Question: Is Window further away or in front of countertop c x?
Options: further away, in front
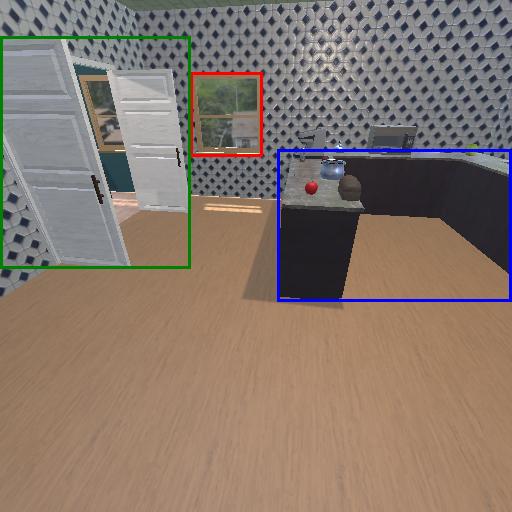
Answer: further away